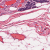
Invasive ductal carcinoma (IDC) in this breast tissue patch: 1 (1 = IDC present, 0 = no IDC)